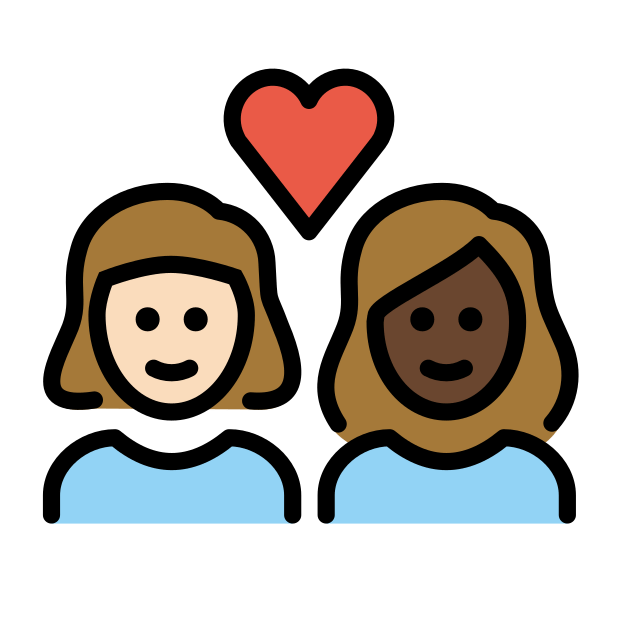
couple with heart: woman, woman, light skin tone, dark skin tone